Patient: sex F, age 54
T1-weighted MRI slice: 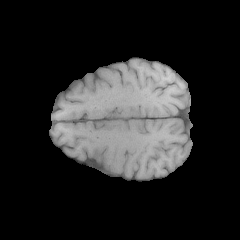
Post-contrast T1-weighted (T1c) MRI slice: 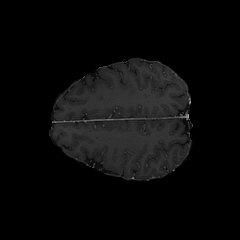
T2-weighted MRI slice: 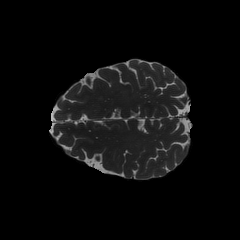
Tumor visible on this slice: no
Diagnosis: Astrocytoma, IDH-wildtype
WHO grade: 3